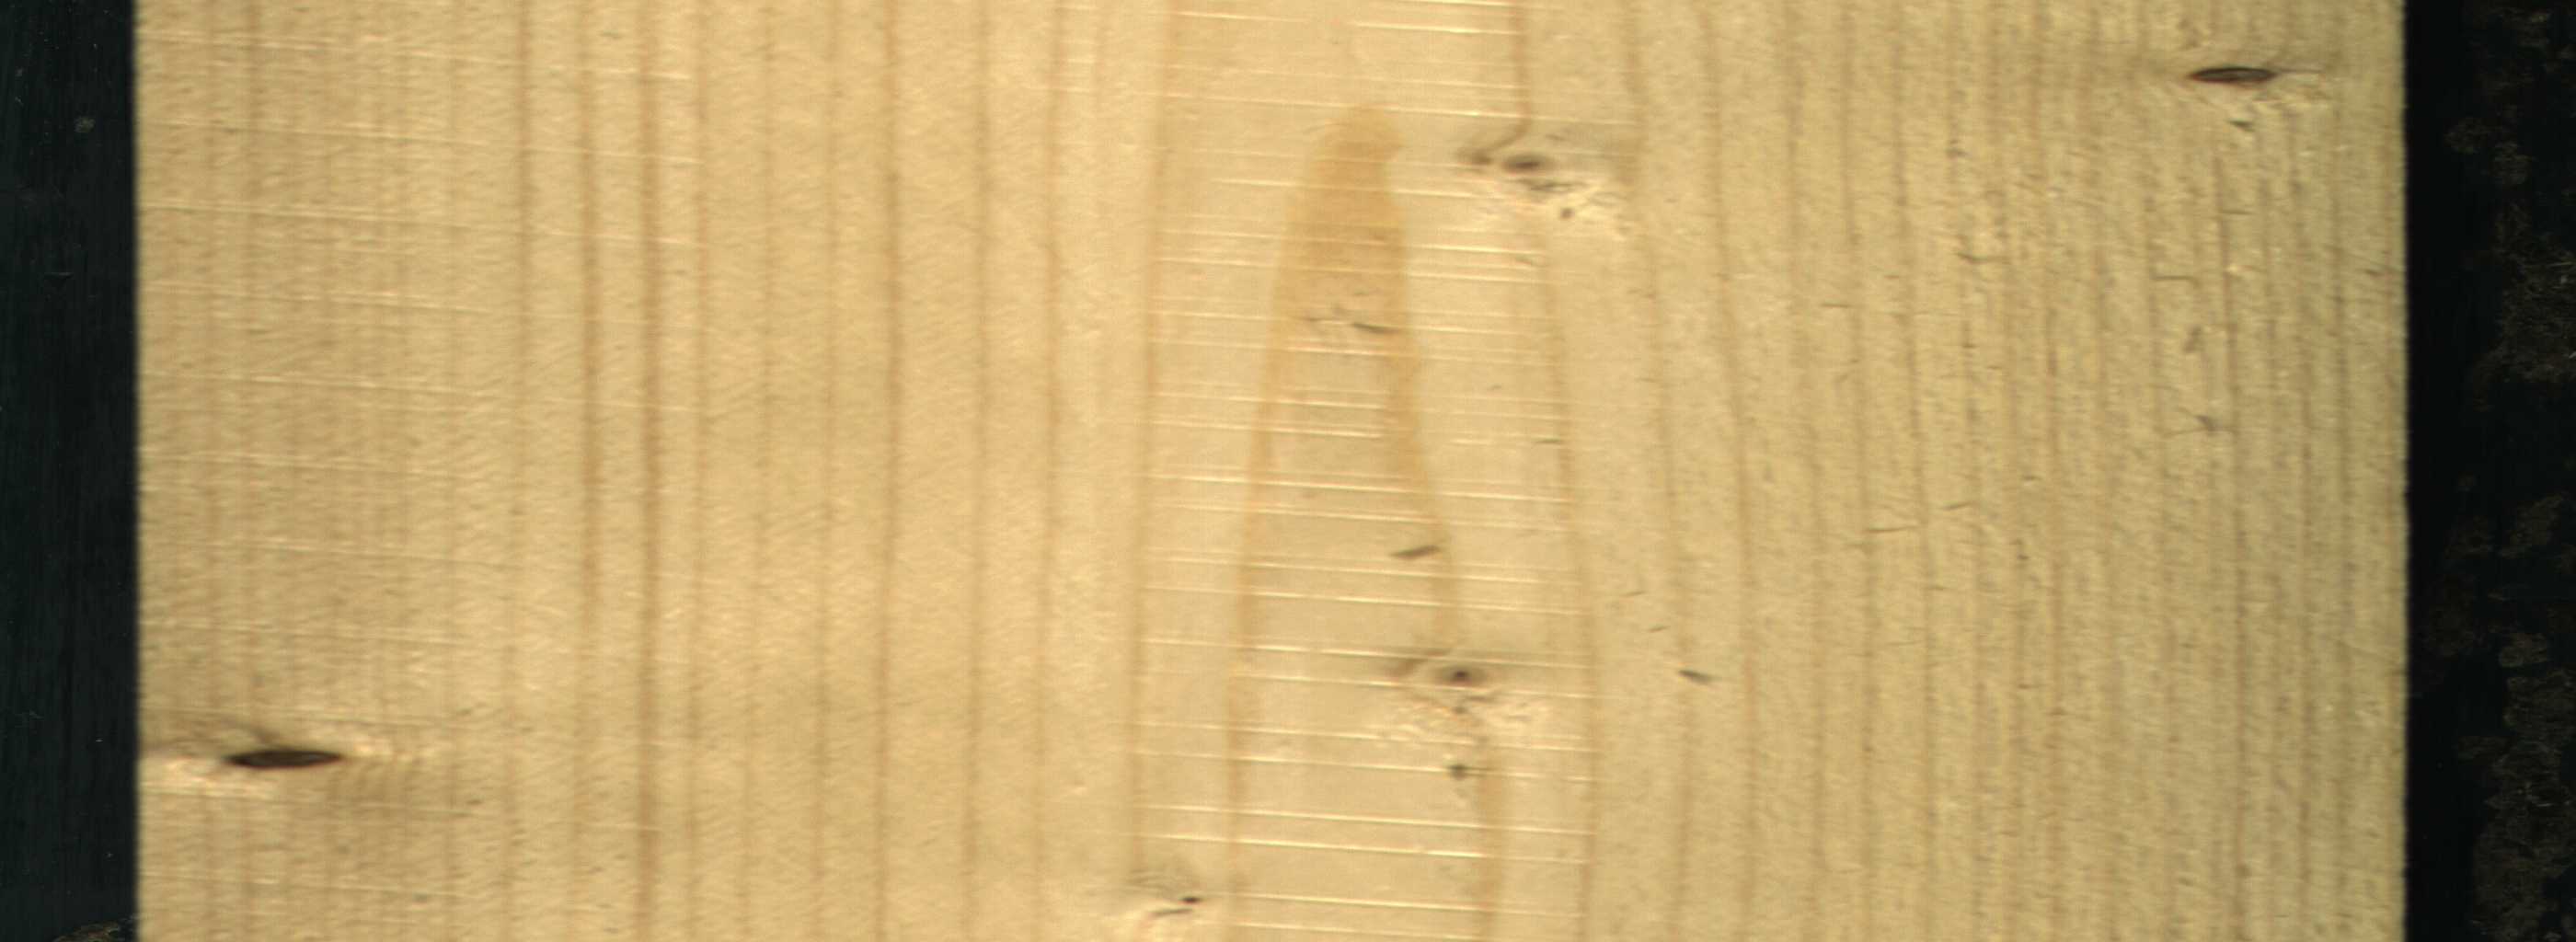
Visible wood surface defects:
Dead_Knot
Dead_Knot
Live_Knot
Live_Knot
Live_Knot